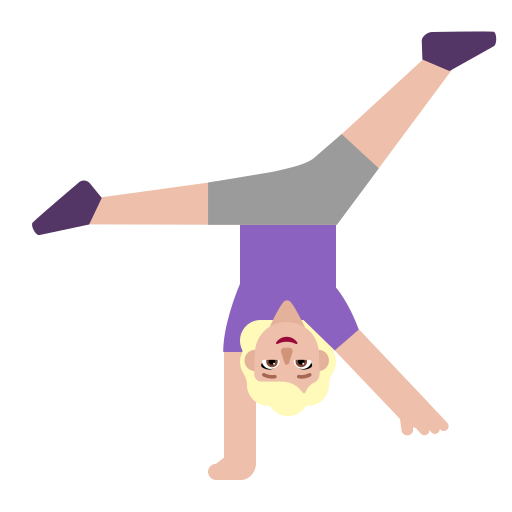
woman cartwheeling flat  light